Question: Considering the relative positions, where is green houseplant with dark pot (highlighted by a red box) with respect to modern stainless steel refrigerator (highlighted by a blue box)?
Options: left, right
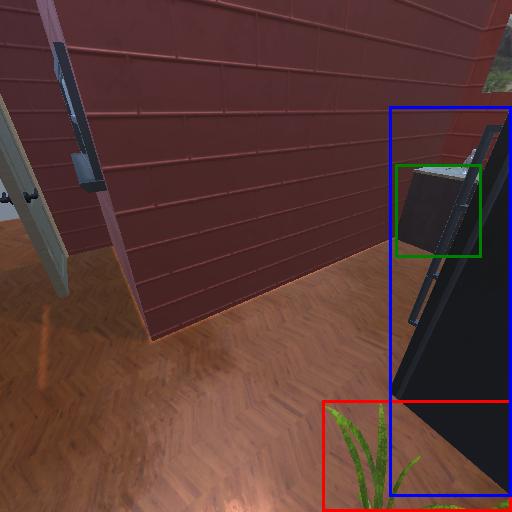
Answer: left